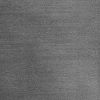
Atmospheric dust classification: dusty